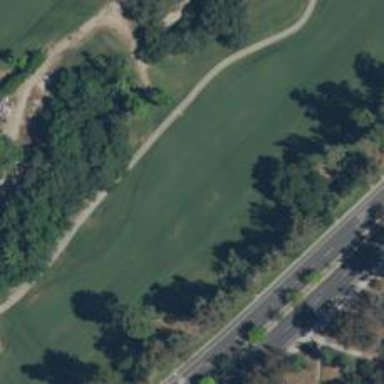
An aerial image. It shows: Golf hole.